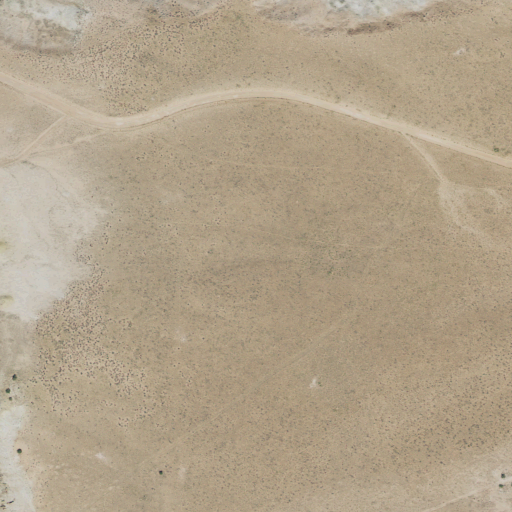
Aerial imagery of plain(s) in Utah named The Poison Strip containing shrub and grassland